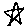
Label: star